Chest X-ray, PA view. Patient: 31 years old, sex F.
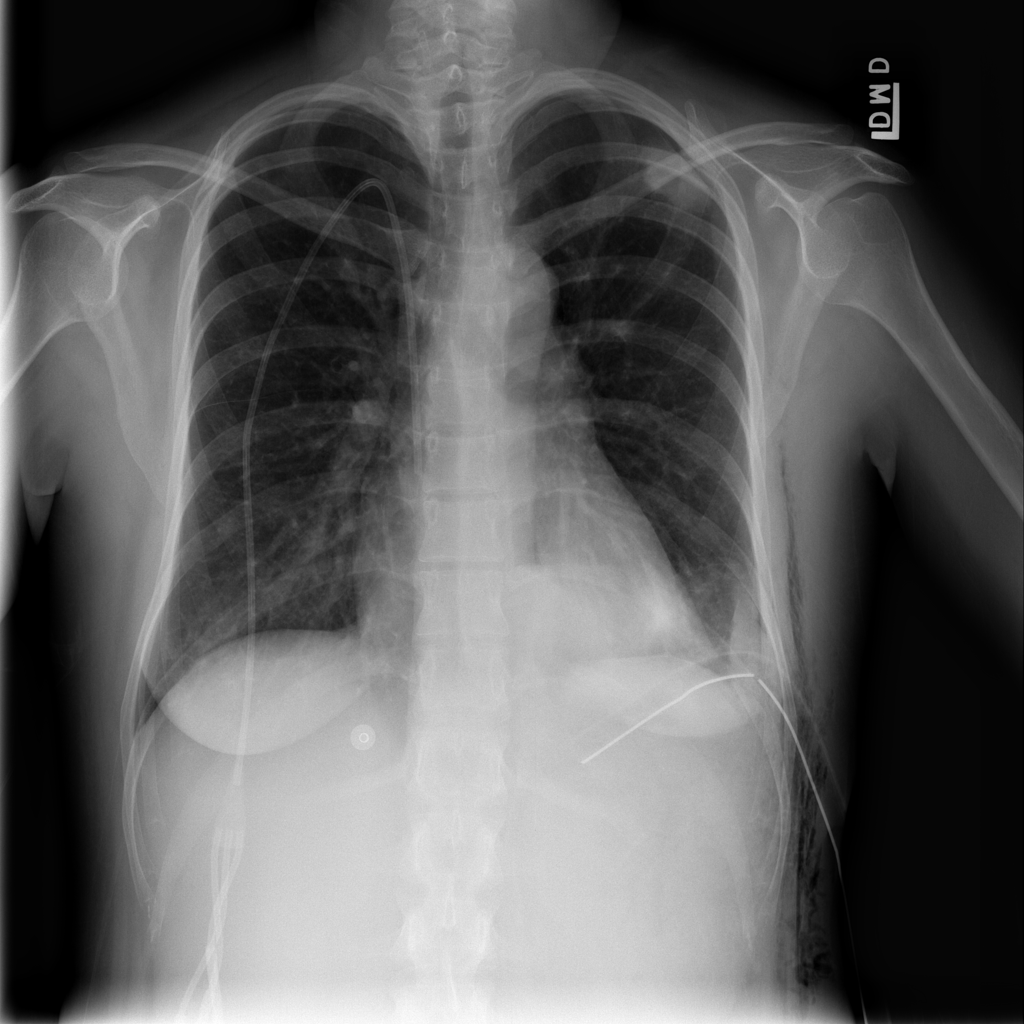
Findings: Emphysema, Infiltration, Pneumothorax